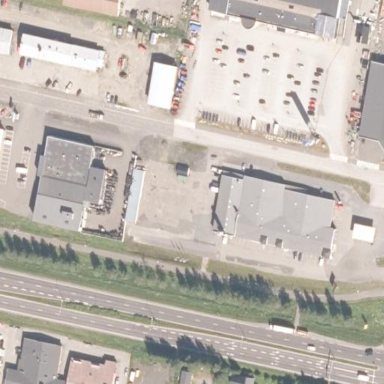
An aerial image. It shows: Retail area.